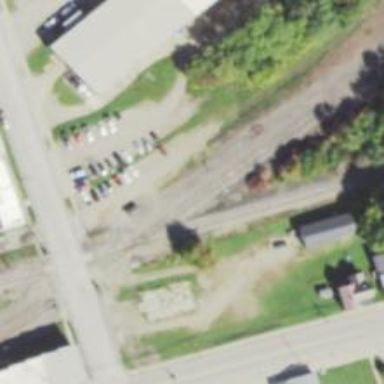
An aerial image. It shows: Railway crossing.